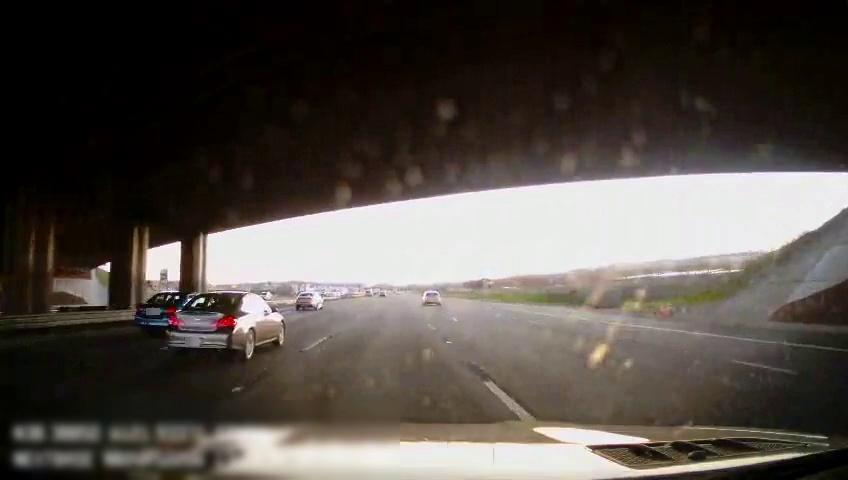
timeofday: Dusk/Dawn/Twilight
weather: Cloudy
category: Drivable Space
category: Vehicles | Car
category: Vehicles | Car
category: Vehicles | Car
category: Vehicles | Car
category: Vehicles | SUV
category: Vehicles | SUV
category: Lanes | Alternate Lane
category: Lanes | Current Lane
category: Lanes | Current Lane
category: Lanes | Alternate Lane
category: Lanes | Alternate Lane
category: Lanes | Alternate Lane